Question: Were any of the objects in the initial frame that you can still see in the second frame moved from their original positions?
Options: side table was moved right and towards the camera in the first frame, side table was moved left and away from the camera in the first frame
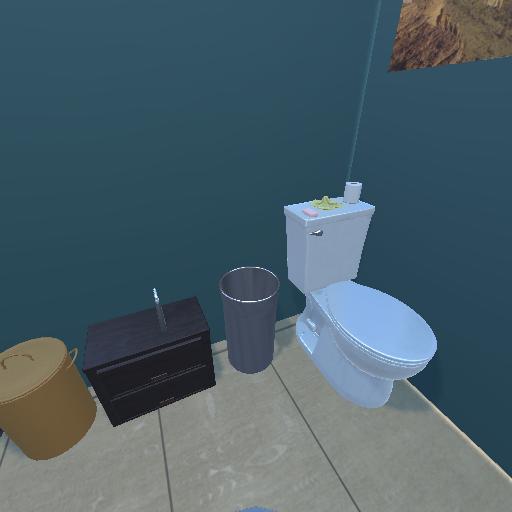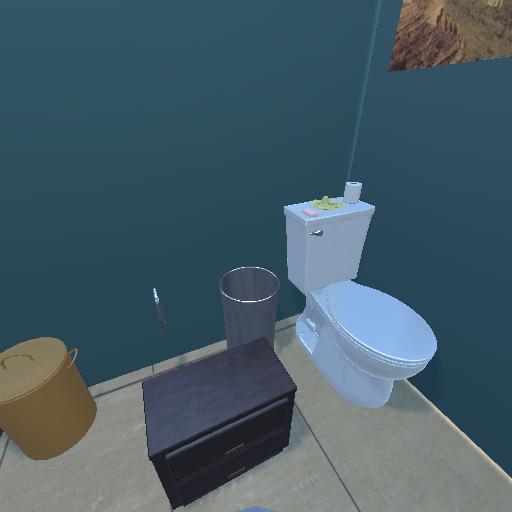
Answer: side table was moved right and towards the camera in the first frame